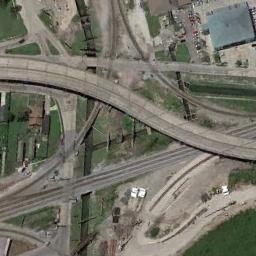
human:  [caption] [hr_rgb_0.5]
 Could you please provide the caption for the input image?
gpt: There are many overpasses of different lengths .

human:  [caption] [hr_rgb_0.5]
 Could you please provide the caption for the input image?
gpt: An overpass is curved into the silhouette of a water drop .

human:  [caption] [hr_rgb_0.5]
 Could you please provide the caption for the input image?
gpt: The intricated overpasses is over the roads and a parking lot and some buildings are next to the overpass .

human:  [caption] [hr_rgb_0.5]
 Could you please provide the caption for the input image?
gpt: The overpass is on the grass next to some houses .

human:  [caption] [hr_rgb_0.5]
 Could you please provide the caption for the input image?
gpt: There are some green lawns and buildings beside the overpass .